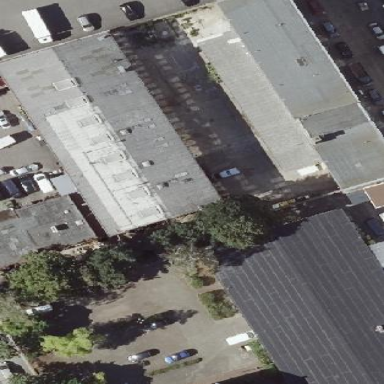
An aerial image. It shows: Commercial building.